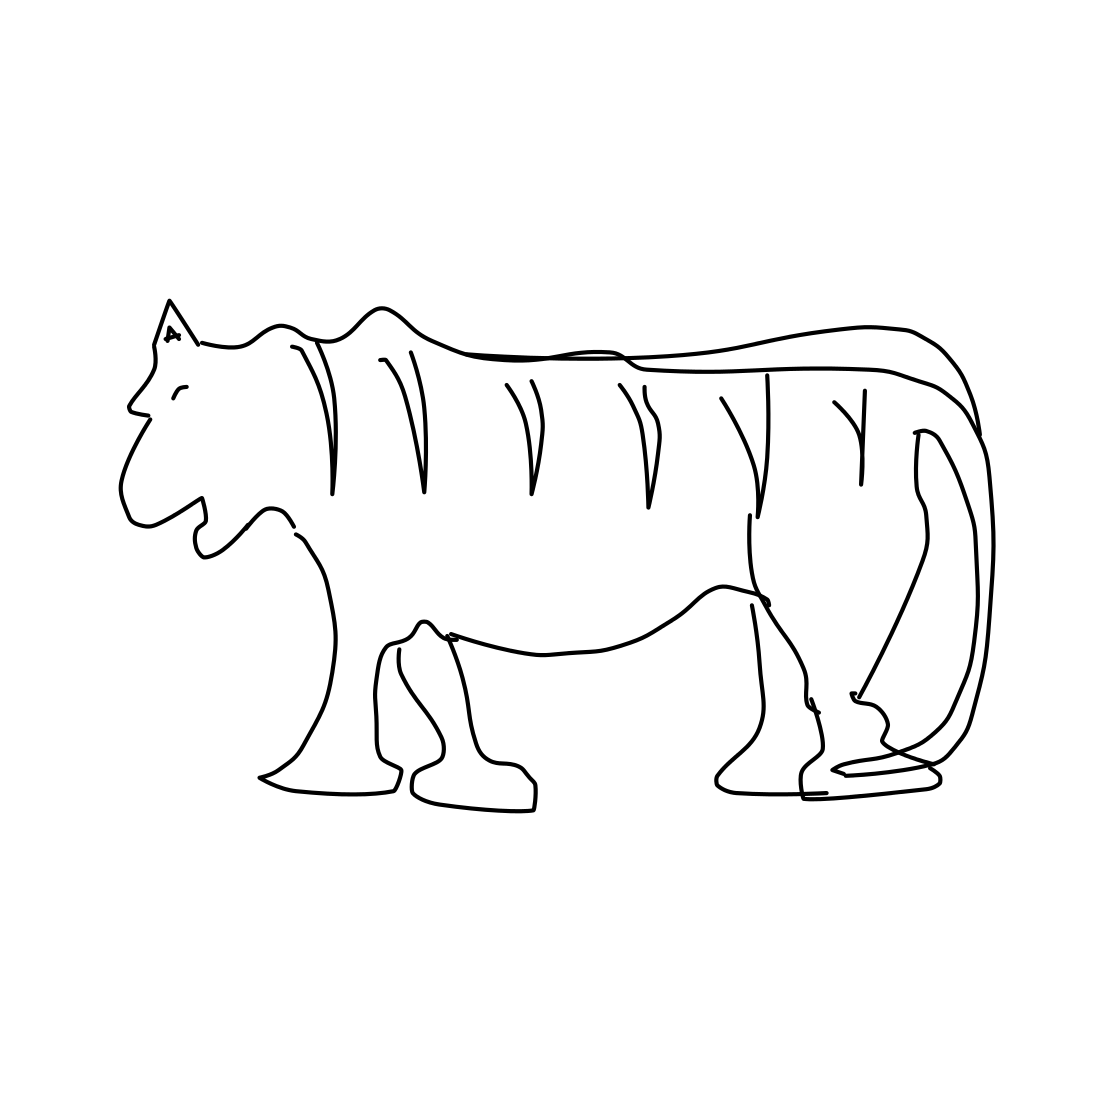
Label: tiger